You are looking at raw rotor-rig vibration samples arranged as a grayscale image. Diagnose the rotating machine from this image, choosing from: normal, misalignment, unbalance, looseness.
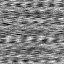
Answer: looseness